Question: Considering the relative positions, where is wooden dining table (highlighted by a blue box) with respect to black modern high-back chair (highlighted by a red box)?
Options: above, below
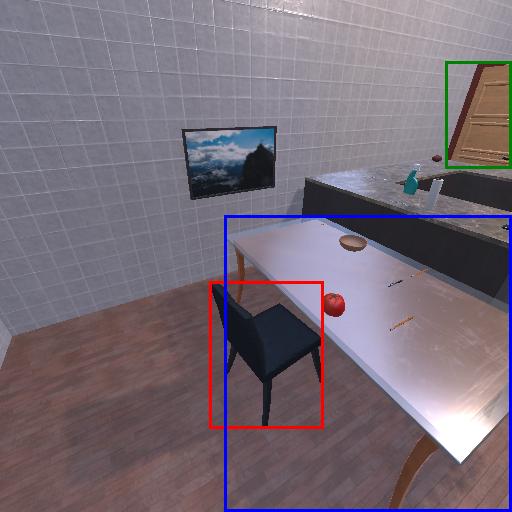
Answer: above